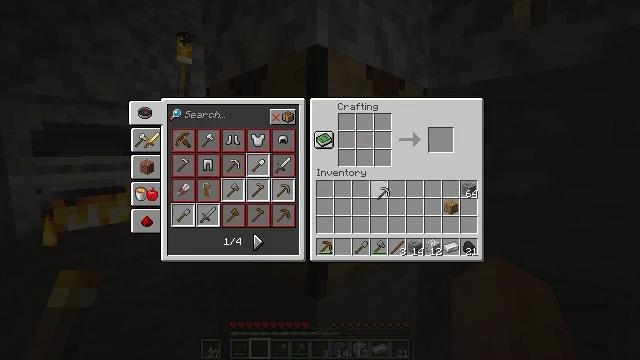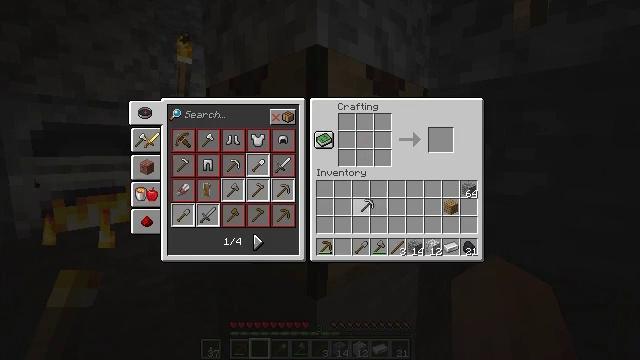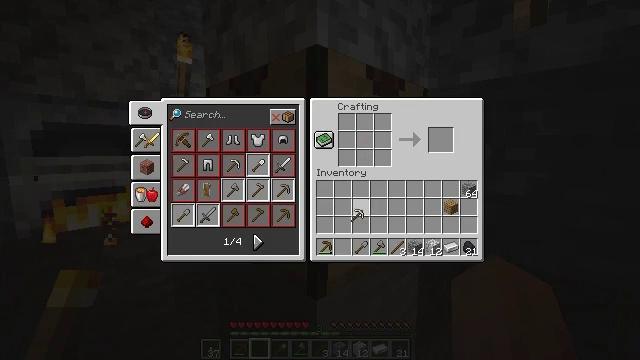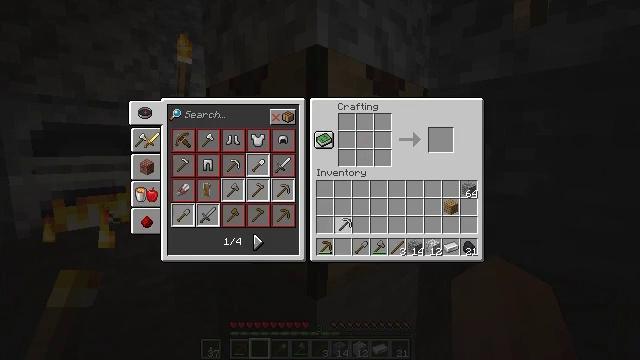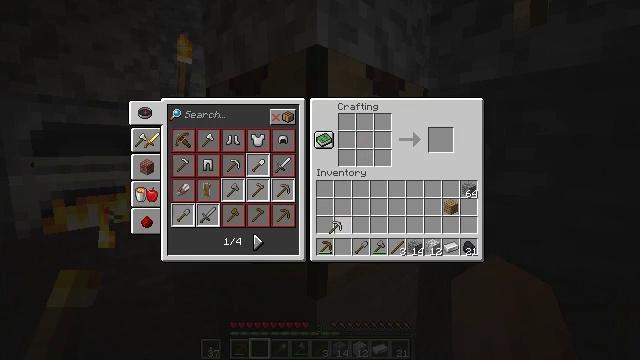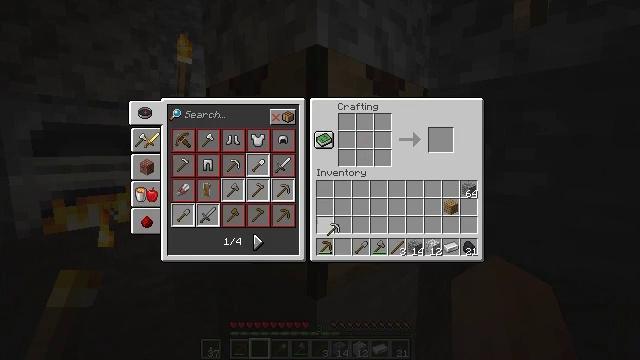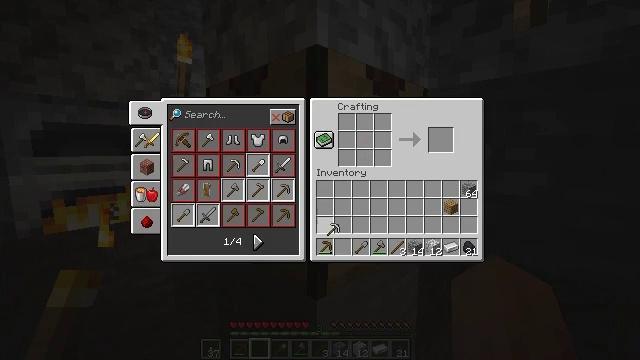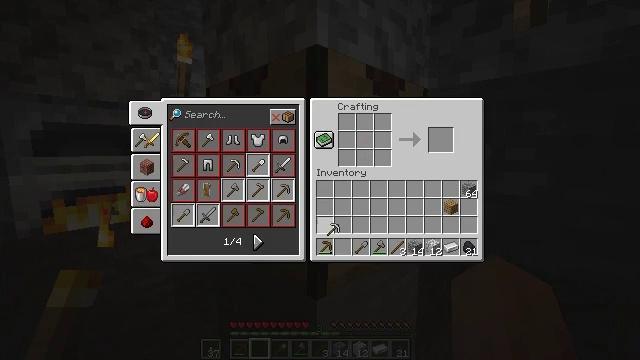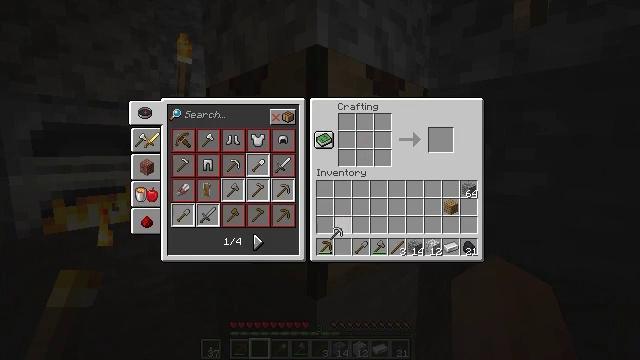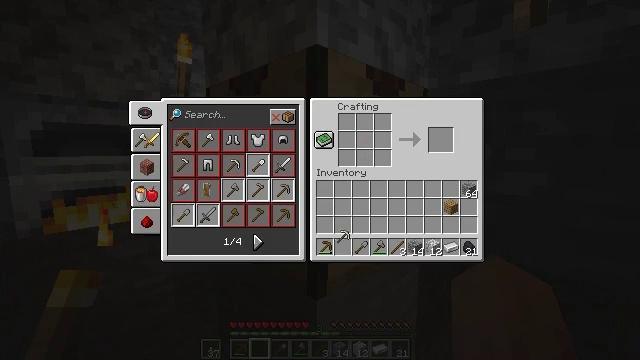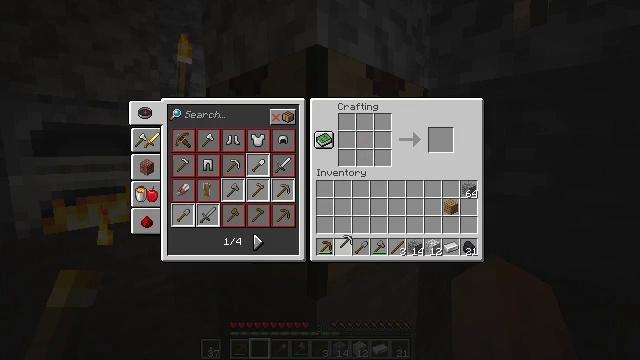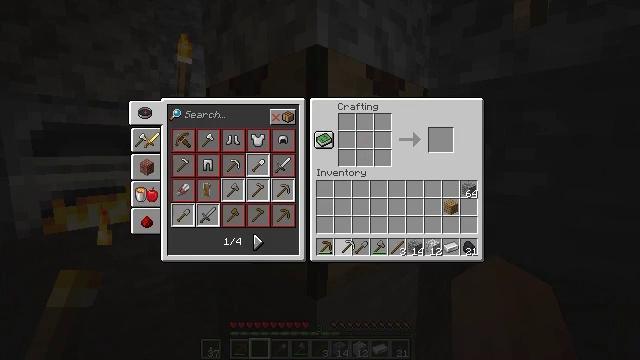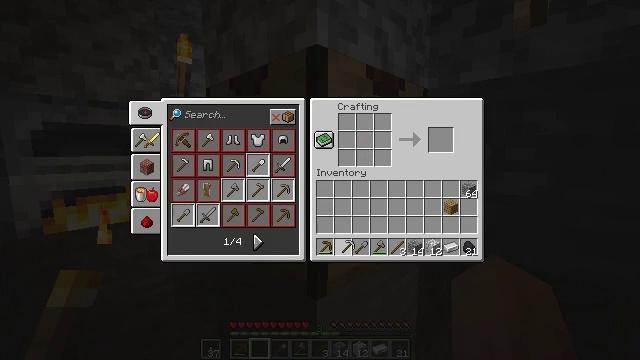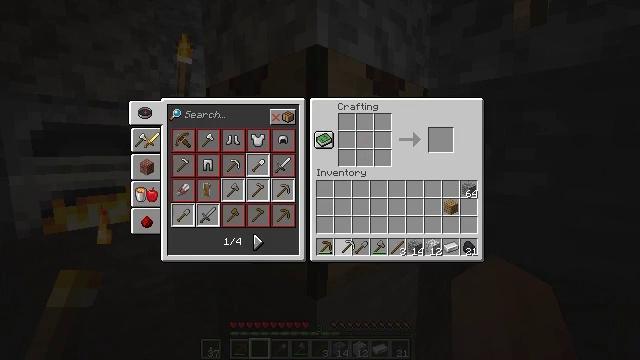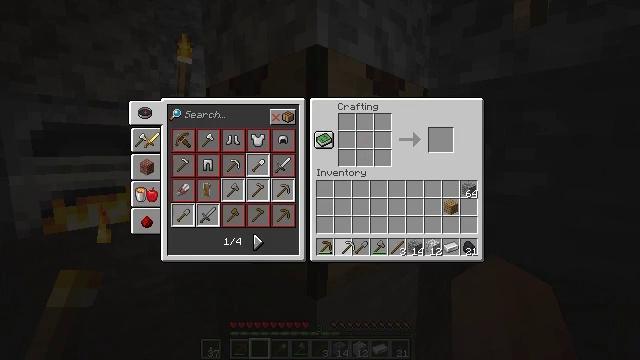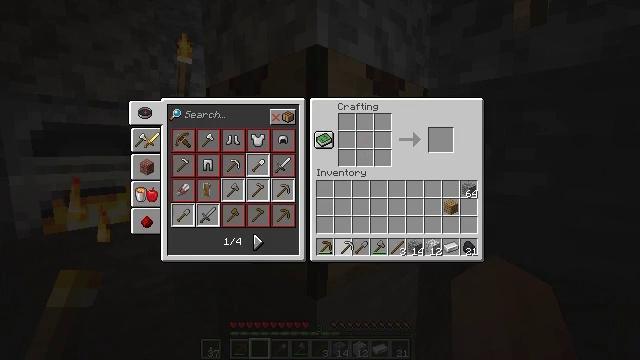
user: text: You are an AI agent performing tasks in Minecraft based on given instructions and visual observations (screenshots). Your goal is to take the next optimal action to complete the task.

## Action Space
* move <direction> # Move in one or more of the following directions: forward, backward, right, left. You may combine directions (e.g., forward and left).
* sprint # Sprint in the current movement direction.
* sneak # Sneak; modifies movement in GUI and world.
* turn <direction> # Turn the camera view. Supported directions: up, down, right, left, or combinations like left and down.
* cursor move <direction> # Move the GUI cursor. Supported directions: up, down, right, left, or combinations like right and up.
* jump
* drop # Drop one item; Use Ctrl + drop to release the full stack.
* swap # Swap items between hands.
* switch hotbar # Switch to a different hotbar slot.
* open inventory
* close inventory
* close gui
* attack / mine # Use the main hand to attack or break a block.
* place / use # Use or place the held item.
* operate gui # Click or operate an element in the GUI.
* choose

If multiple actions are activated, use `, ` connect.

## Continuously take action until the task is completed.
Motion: motion action
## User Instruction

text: Get the furnace back into your inventory.
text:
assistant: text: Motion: turn left
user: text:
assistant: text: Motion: no_op
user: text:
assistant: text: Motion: no_op
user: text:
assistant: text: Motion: no_op
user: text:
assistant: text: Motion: no_op
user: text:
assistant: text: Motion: no_op
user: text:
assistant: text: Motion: no_op
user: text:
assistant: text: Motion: no_op
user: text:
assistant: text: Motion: no_op
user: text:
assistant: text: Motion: no_op
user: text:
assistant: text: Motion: no_op
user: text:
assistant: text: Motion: no_op
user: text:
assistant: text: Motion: no_op
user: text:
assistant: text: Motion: no_op
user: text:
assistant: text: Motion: no_op
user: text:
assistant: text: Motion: no_op
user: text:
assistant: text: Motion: no_op
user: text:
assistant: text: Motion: no_op
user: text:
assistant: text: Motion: no_op
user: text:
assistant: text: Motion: no_op
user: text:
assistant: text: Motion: attack / mine
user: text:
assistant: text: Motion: attack / mine
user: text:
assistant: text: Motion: attack / mine
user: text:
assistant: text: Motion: attack / mine
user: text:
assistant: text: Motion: no_op
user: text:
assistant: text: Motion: no_op
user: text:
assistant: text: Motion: no_op
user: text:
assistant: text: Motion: no_op
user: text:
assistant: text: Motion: no_op
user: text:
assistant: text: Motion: no_op